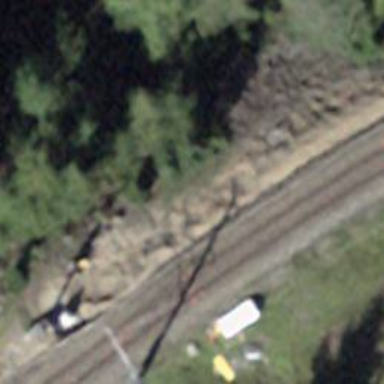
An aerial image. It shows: Narrow-gauge railway track with one electrified contact line.